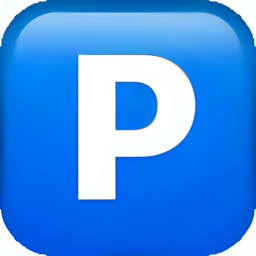
Name: negative squared latin capital letter p
Emoji: 🅿
Group: Symbols
Sub-group: alphanum